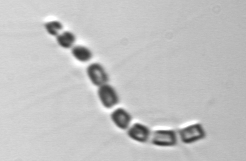
Label: Chaetoceros